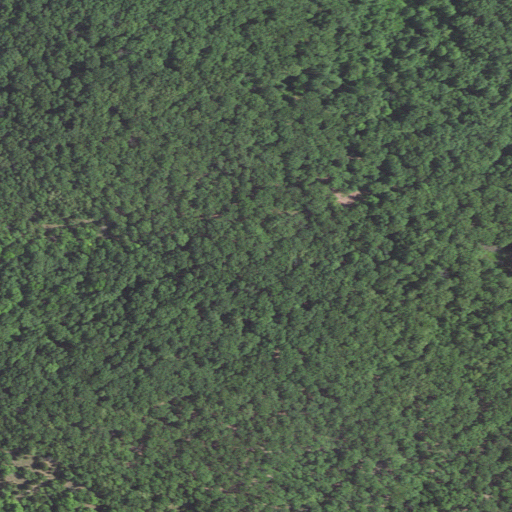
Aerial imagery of cliff(s) in Missouri named Huckleberry Bluff containing only deciduous forest